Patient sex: F
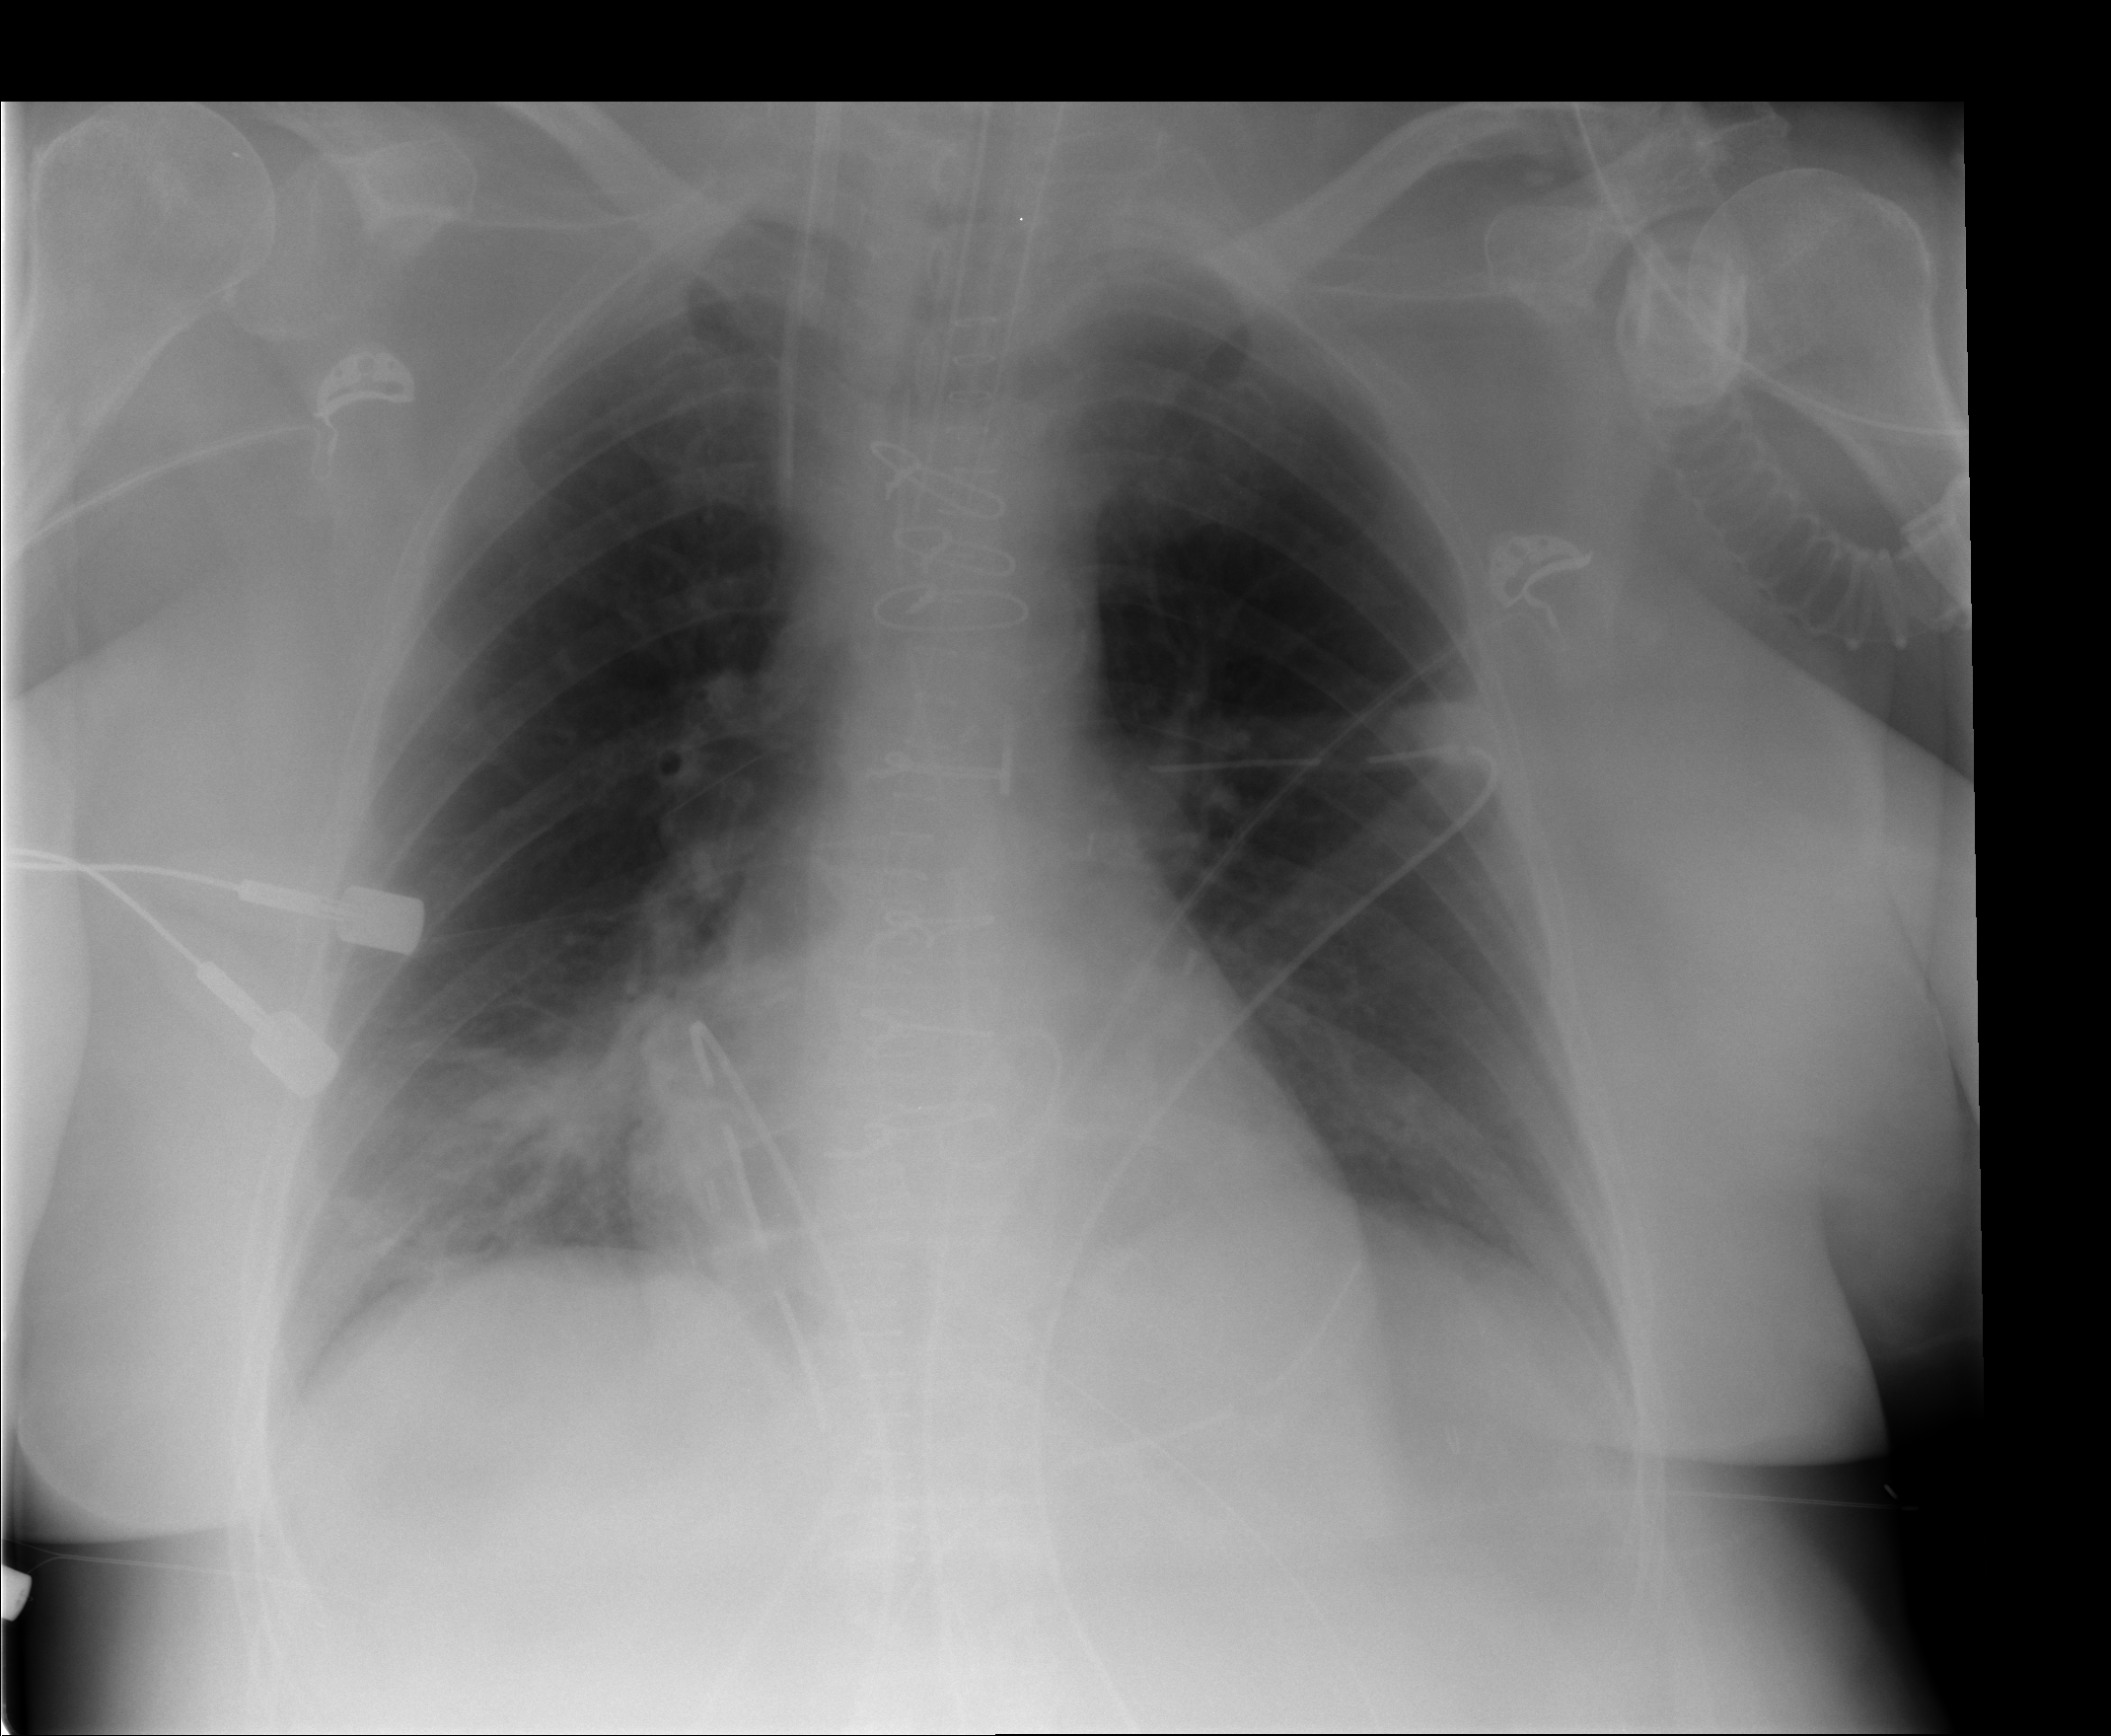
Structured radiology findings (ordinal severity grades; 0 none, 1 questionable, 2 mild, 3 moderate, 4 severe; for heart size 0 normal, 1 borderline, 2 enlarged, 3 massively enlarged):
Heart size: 0
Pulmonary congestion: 0
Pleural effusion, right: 2
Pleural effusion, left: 1
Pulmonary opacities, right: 3
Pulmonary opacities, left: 0
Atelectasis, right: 2
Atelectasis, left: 1